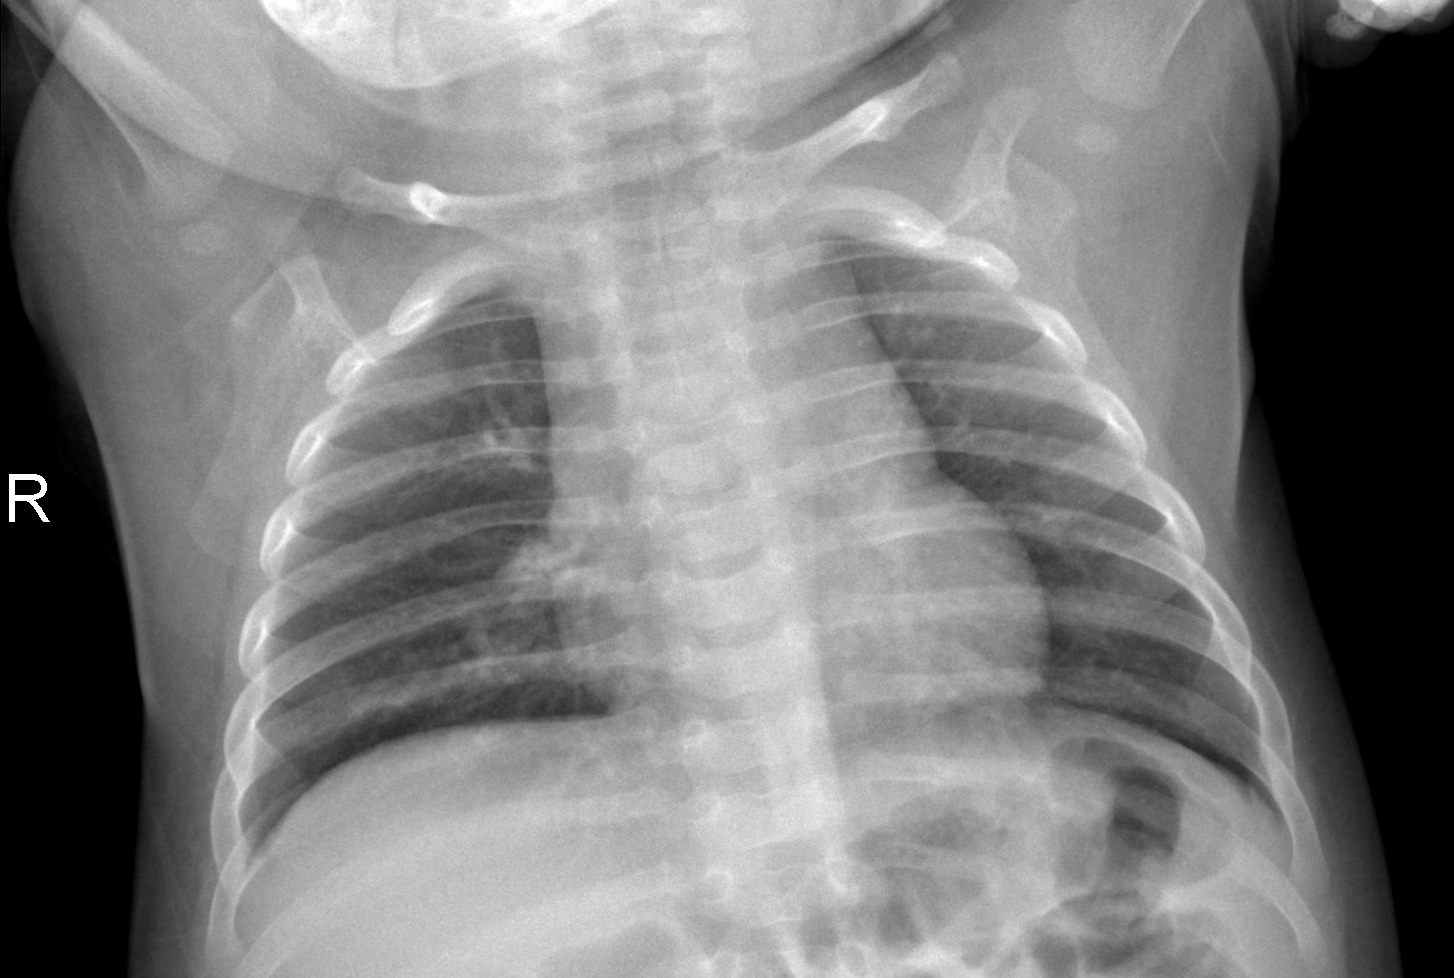
Diagnosis: NORMAL